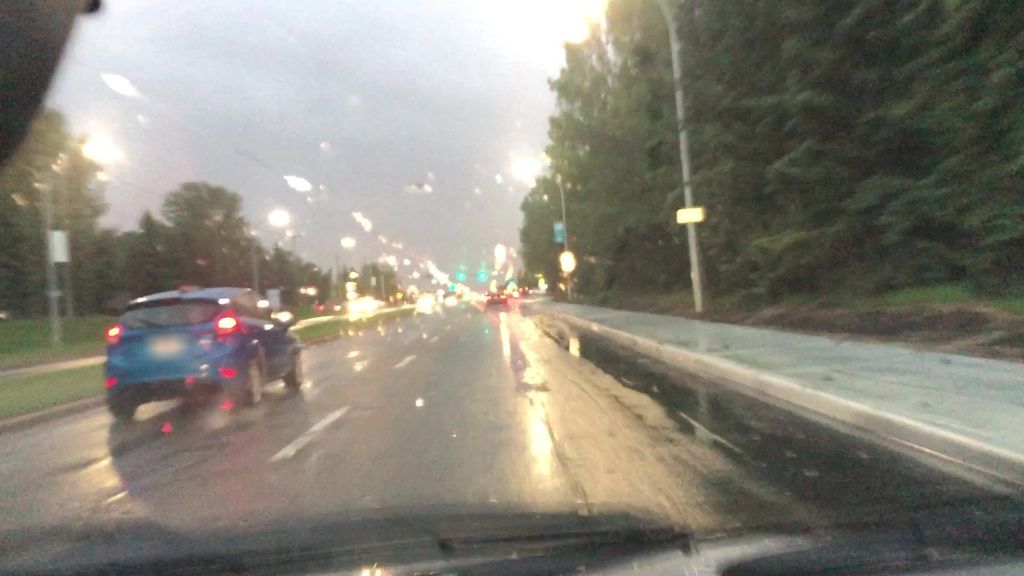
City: edmonton